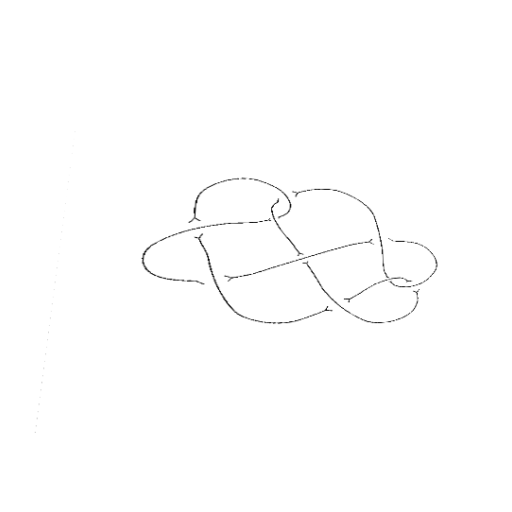
Crossing number: 9